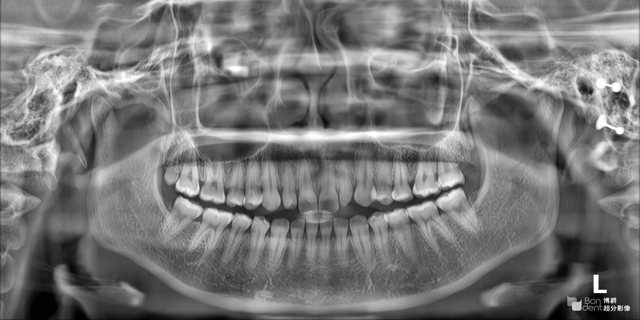
adult